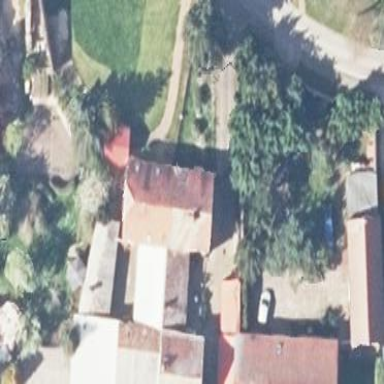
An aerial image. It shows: Simple house.